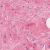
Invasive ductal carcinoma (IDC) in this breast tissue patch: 0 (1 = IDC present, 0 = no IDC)